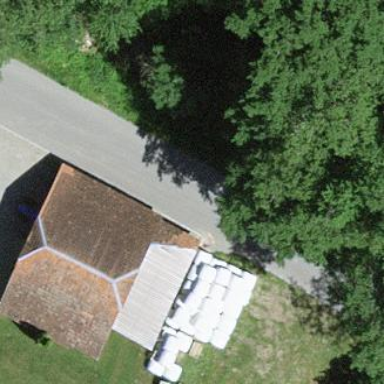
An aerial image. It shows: Barn.